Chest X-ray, PA view. Patient: 72 years old, sex M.
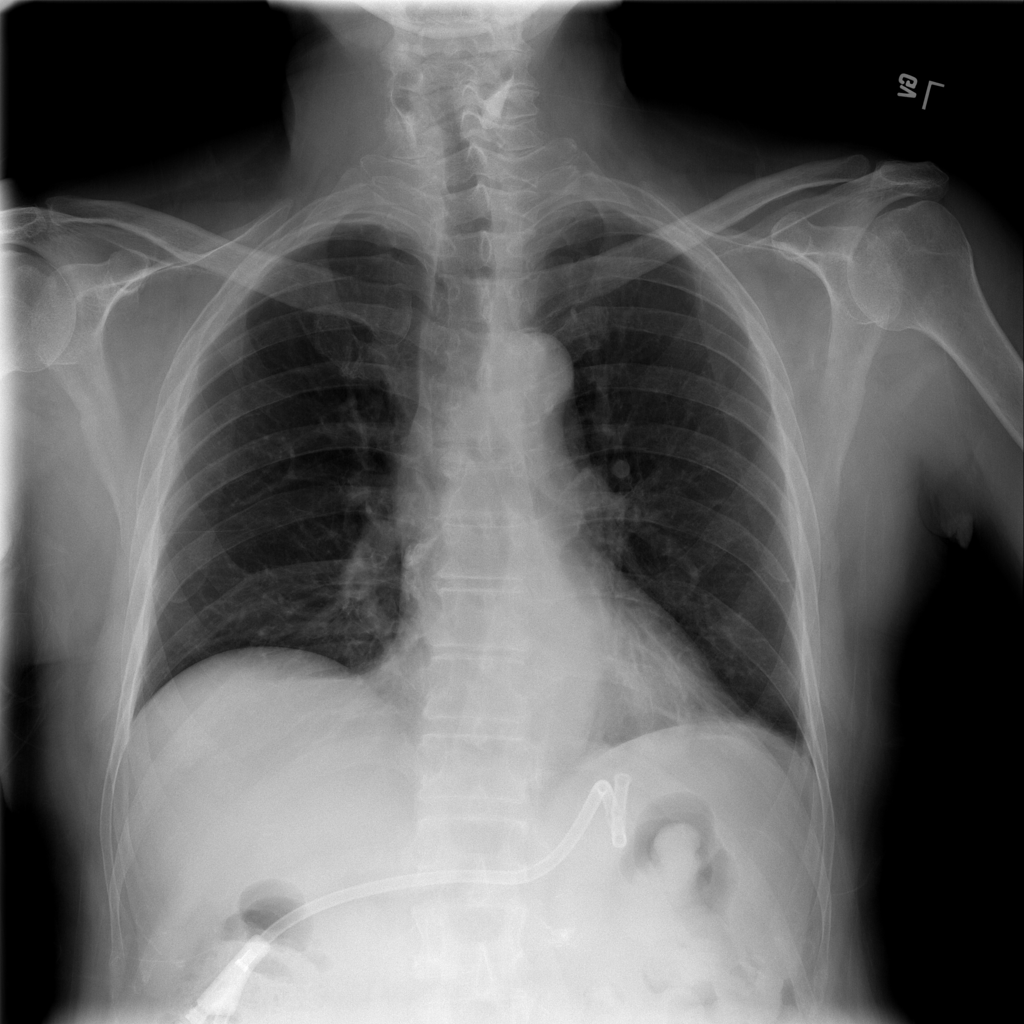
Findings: No Finding